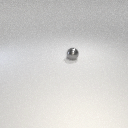
small gray metal sphere